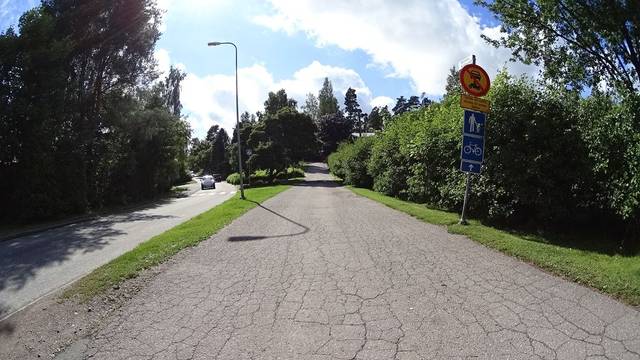
Region: Finland
Coordinates: 60.19, 24.775